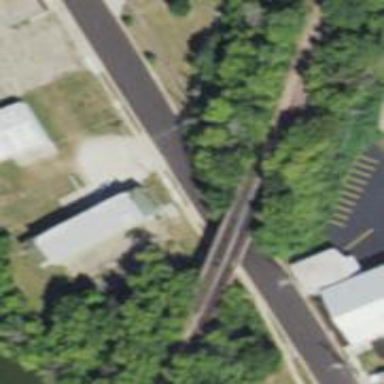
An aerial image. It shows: Abandoned railroad bridge.